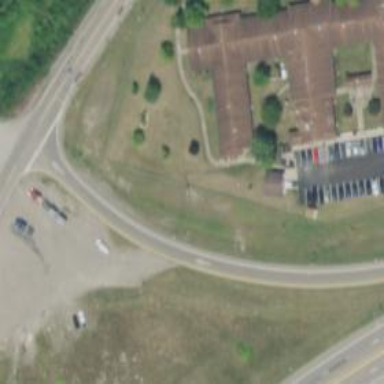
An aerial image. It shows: Nursing home building.